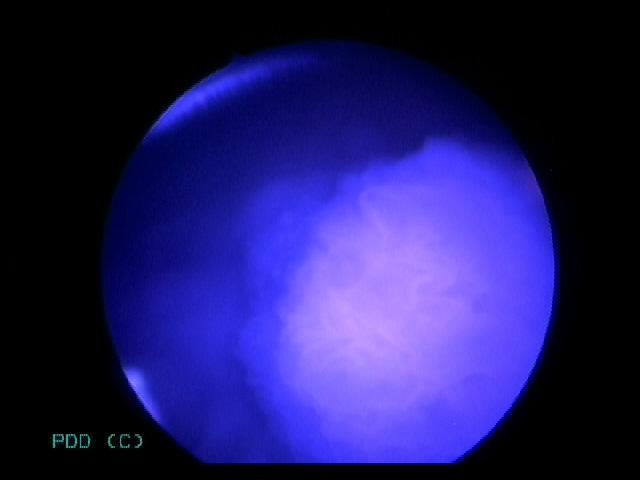
Modality: BLC
Class: Malignant
Subclass: HighGradePapillary
Lesion: Multifocal
Multifocal: 2 to 7
Stage: T1
Morphology: Papillary
Bladder cancer association: Yes